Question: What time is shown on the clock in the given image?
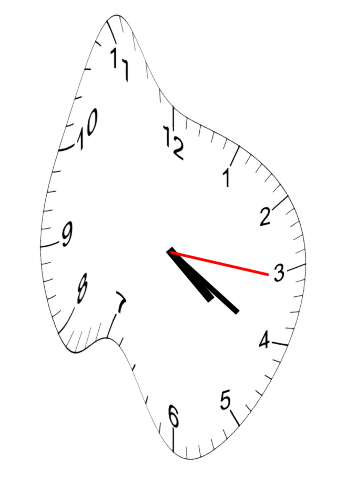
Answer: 04:20:16